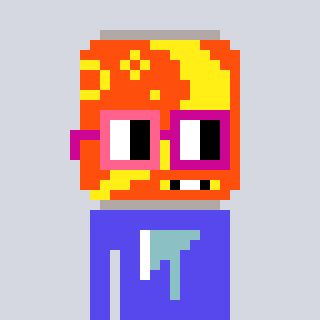
a pixel art character with square pink and red glasses, a pop-shaped head and a computerblue-colored body on a cool background